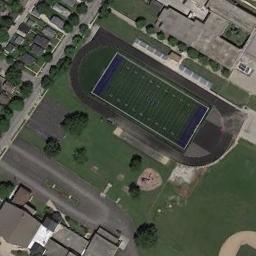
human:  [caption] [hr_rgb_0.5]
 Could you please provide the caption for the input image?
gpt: Many buildings are near the ground track field .

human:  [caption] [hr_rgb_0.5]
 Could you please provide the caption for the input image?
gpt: The ground track field with a gridiron is on a lawn and is surrounded by some buildings .

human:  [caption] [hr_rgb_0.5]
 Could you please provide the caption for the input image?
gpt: The track and field are next to the lawn, And there is a road distance from the residential area, And there are many vegetation around .

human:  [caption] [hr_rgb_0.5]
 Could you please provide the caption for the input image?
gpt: There is a unique style of track and field .

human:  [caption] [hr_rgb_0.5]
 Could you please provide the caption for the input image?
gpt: There are green lawns beside the ground track field with a black track .